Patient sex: M
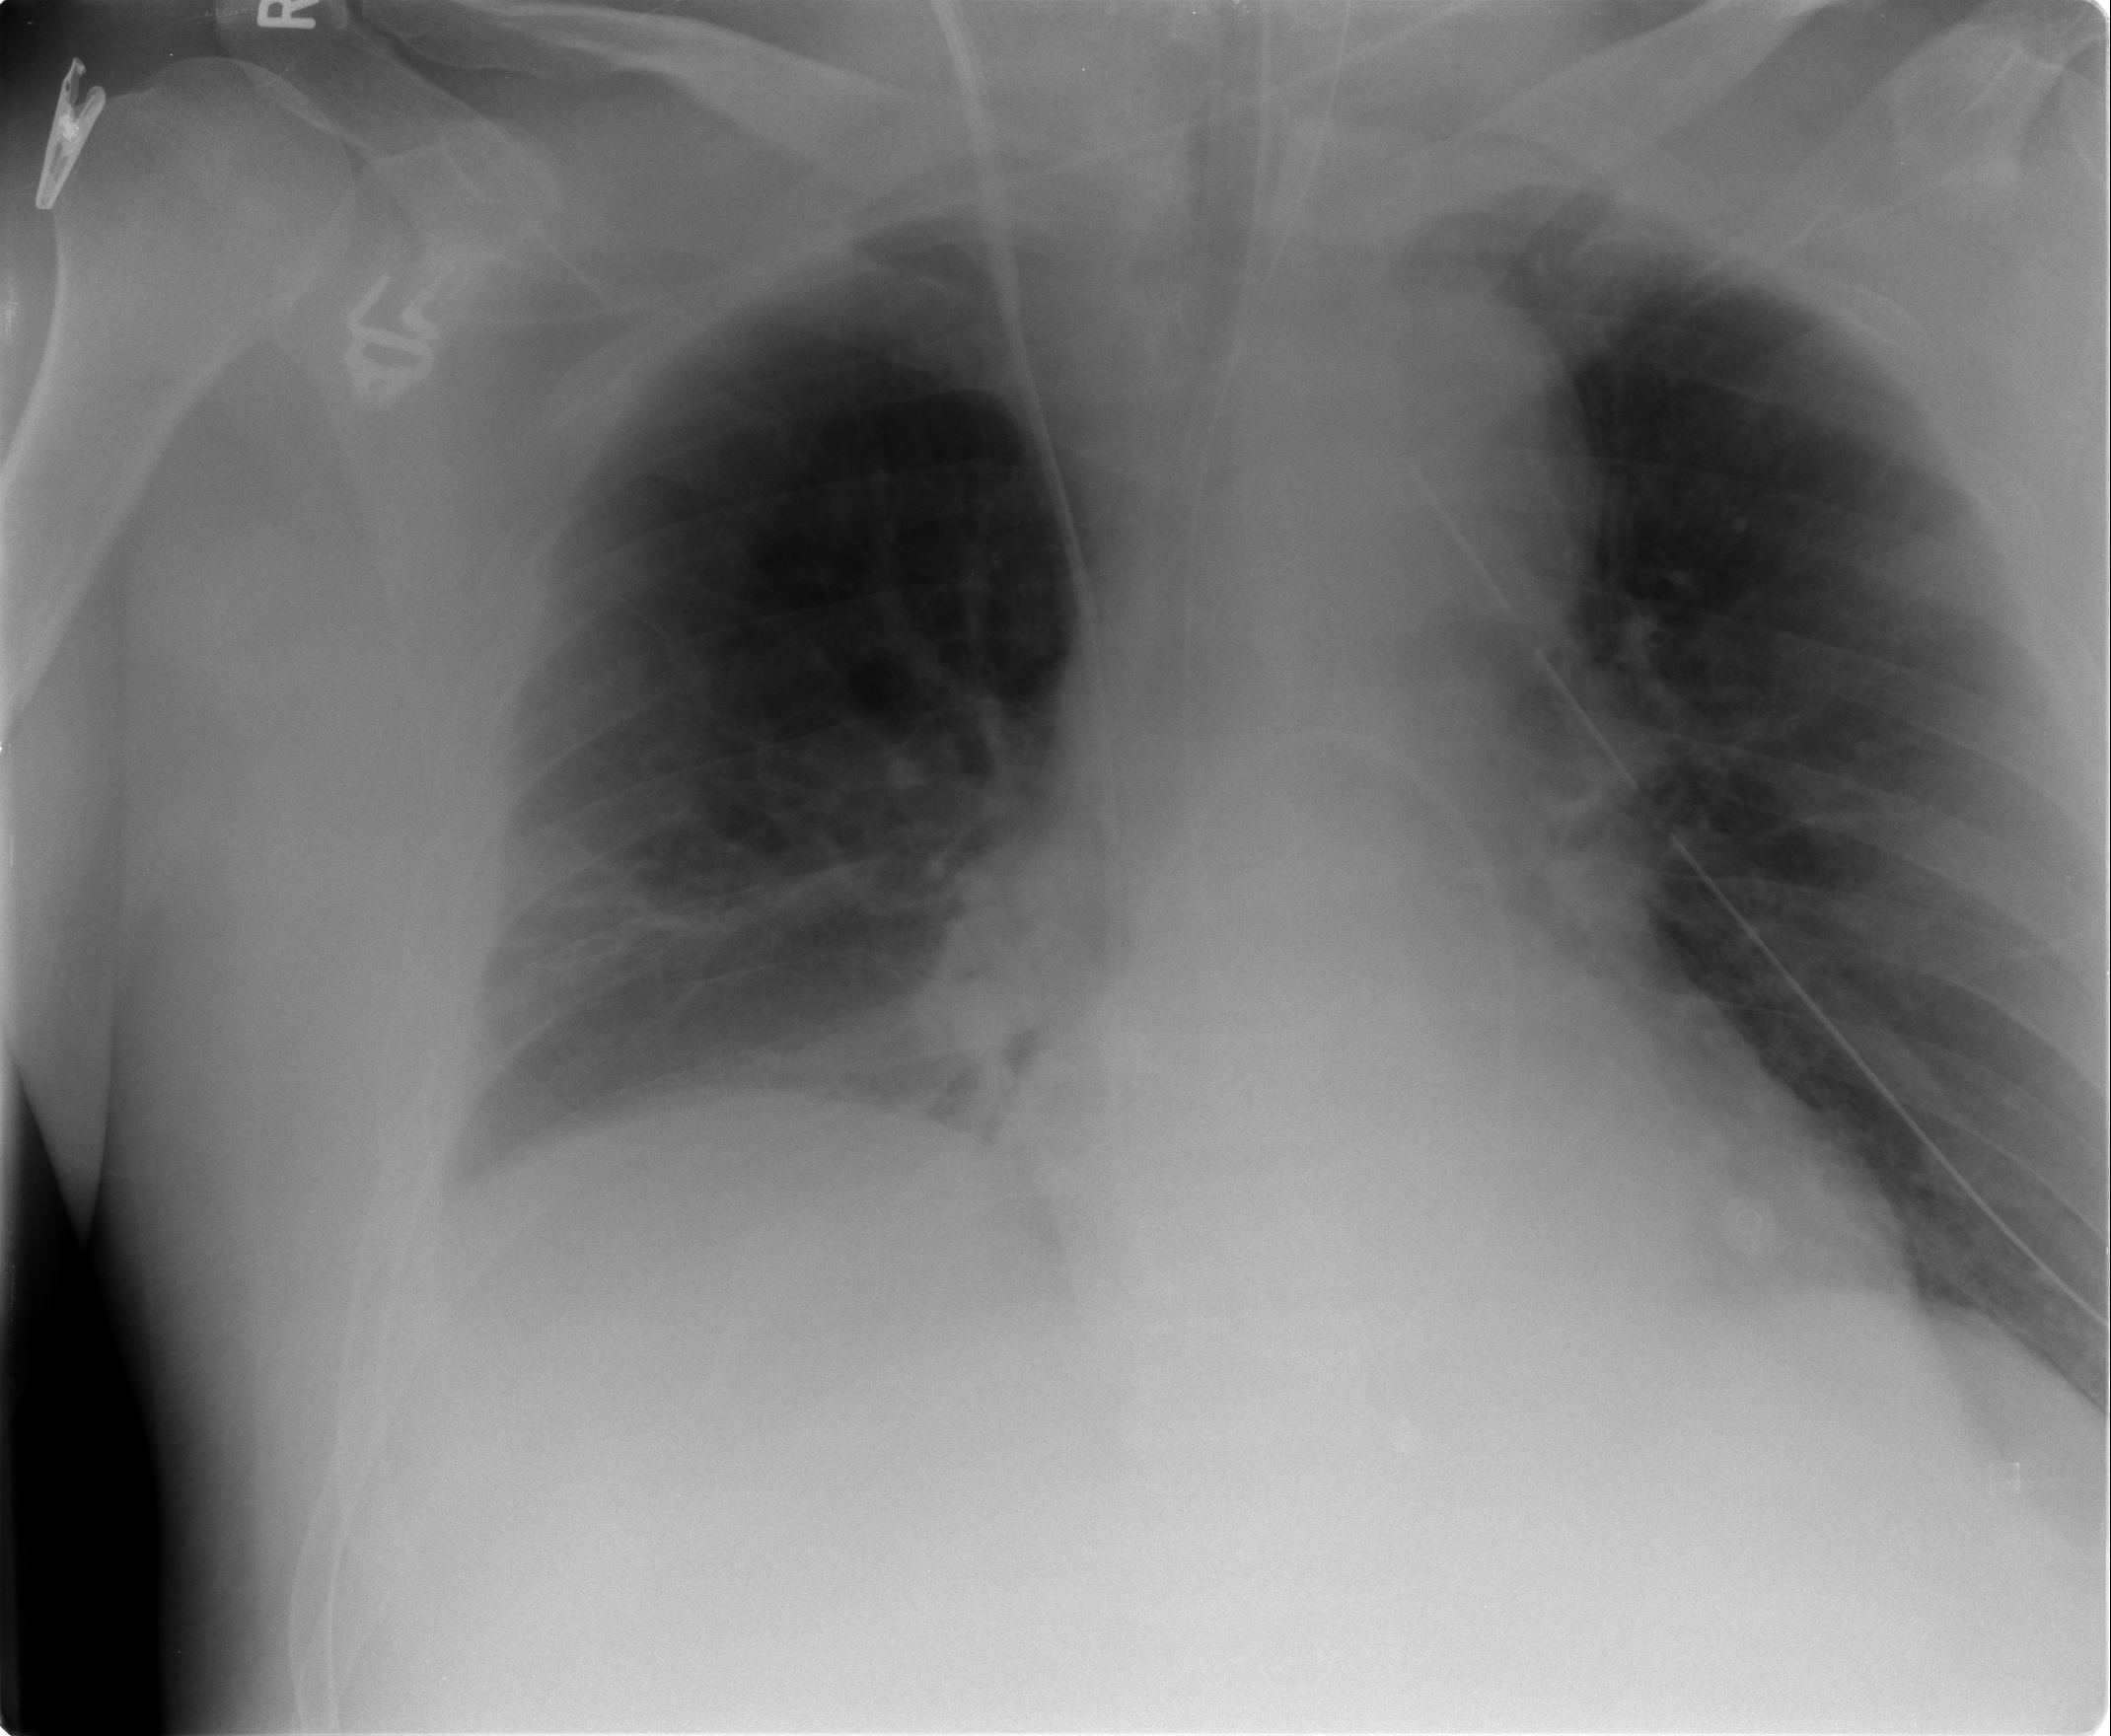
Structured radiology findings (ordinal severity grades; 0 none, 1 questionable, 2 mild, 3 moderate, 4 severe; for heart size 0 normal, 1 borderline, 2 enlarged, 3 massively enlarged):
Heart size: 0
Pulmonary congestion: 0
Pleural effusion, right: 2
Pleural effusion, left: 0
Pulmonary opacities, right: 1
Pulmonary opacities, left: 0
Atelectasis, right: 2
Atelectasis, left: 2